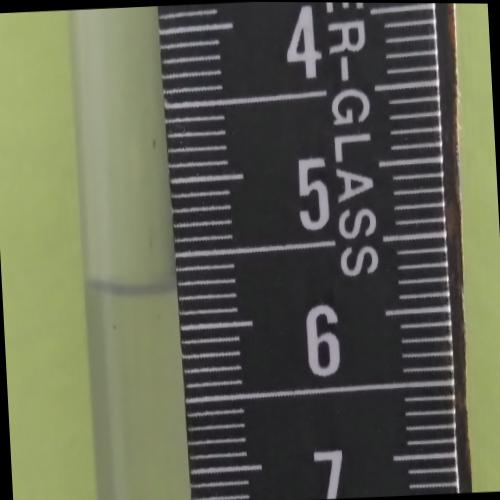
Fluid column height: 5.7 cm